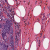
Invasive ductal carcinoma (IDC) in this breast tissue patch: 1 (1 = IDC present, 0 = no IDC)